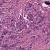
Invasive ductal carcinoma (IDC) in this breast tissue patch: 1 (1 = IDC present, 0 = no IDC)